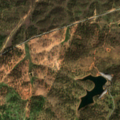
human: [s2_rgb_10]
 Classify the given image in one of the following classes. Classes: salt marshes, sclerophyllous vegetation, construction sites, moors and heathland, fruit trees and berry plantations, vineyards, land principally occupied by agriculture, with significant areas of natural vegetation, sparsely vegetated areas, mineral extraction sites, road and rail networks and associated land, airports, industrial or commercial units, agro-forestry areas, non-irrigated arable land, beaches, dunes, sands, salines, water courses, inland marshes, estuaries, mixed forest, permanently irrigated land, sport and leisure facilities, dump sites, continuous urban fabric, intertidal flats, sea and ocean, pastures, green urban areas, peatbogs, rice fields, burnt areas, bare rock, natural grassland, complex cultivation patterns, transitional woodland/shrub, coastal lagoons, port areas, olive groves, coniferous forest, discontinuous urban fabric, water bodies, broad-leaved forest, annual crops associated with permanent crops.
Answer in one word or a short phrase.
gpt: agro-forestry areas, broad-leaved forest